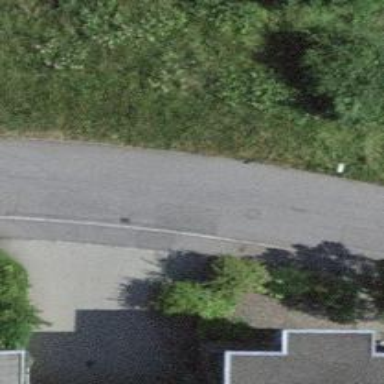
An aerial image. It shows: Sidewalk.